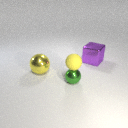
small green metal sphere to the left of large purple metal cube